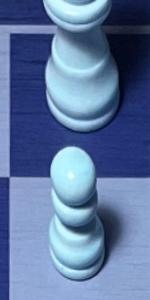
Label: Pawn_White